Question: I have a db as below:

I am using EF and trying to get the object. Under normal circumstances after selecting Entity from database I can reach Entity of Entity like below:
In selecting, I use (NOTE: the code below works fine!)
'''
//In a method located in some BL layer
public ProductCollection Load()
{
ProductCollection Result = new ProductCollection(); //Derived from List
using (var Context = base.Entities)
{
collection = from ItemProduct in Context.Product
.Include("AccessLevel");
return Result.AddRange(collection);
}
}
//In page load in aspx.cs file
foreach(var product in BL.Load())
{
Response.Write(product.AccessLevel.Name);
}
'''
However, in here when I do the thing below it does NOT work!
'''
//In a method located in some BL layer
public ProductCollection Load()
{
ProductCollection Result = new ProductCollection(); //Derived from List
using (var Context = base.Entities)
{
collection = from ItemProduct in Context.Product
.Include("AccessLevel")
.Join(Context.Product_Category_Map.Where(c => c.ProductCategoryId == 3),
product => product,
map => map.Product,
(product, map) => product
));
;
return Result.AddRange(collection);
}
}
//In page load in aspx.cs file
foreach(var product in BL.Load())
{
//I Get Exception here and cannot react the included object
Response.Write(product.AccessLevel.Name);
}
'''
The Exception is:
> The ObjectContext instance has been disposed and can no longer be used
for operations that require a connection.
What I finally want is to get products by the given ProductCategory Id.
How can I do that?
Thanks in advance.
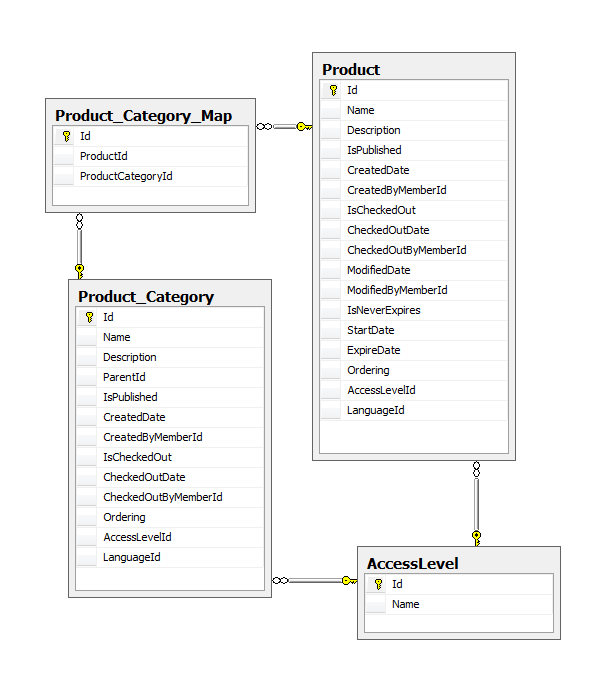
Answer: I think you could add a .ToList() to the end of the collection, i.e.
'''
return collection.ToList();
'''
This will make the results available even after the using statement closes the context, which I believe is what is causing your problem.